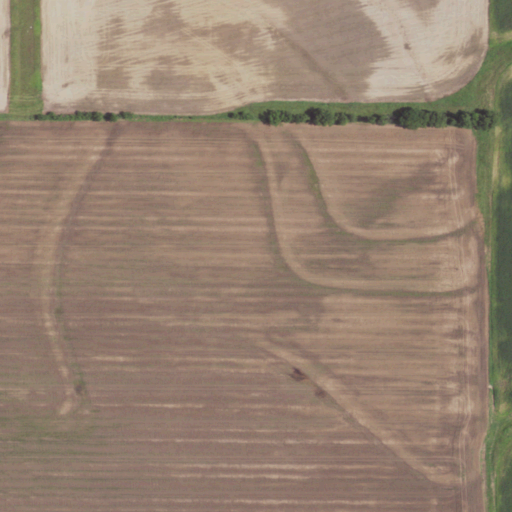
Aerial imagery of plain(s) in Kansas named Cherokee Plains containing cultivated crops and pasture